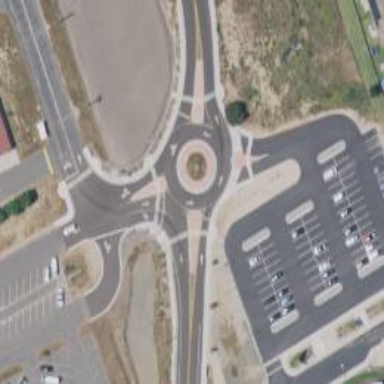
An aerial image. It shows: Roundabout on residential road.